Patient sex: M
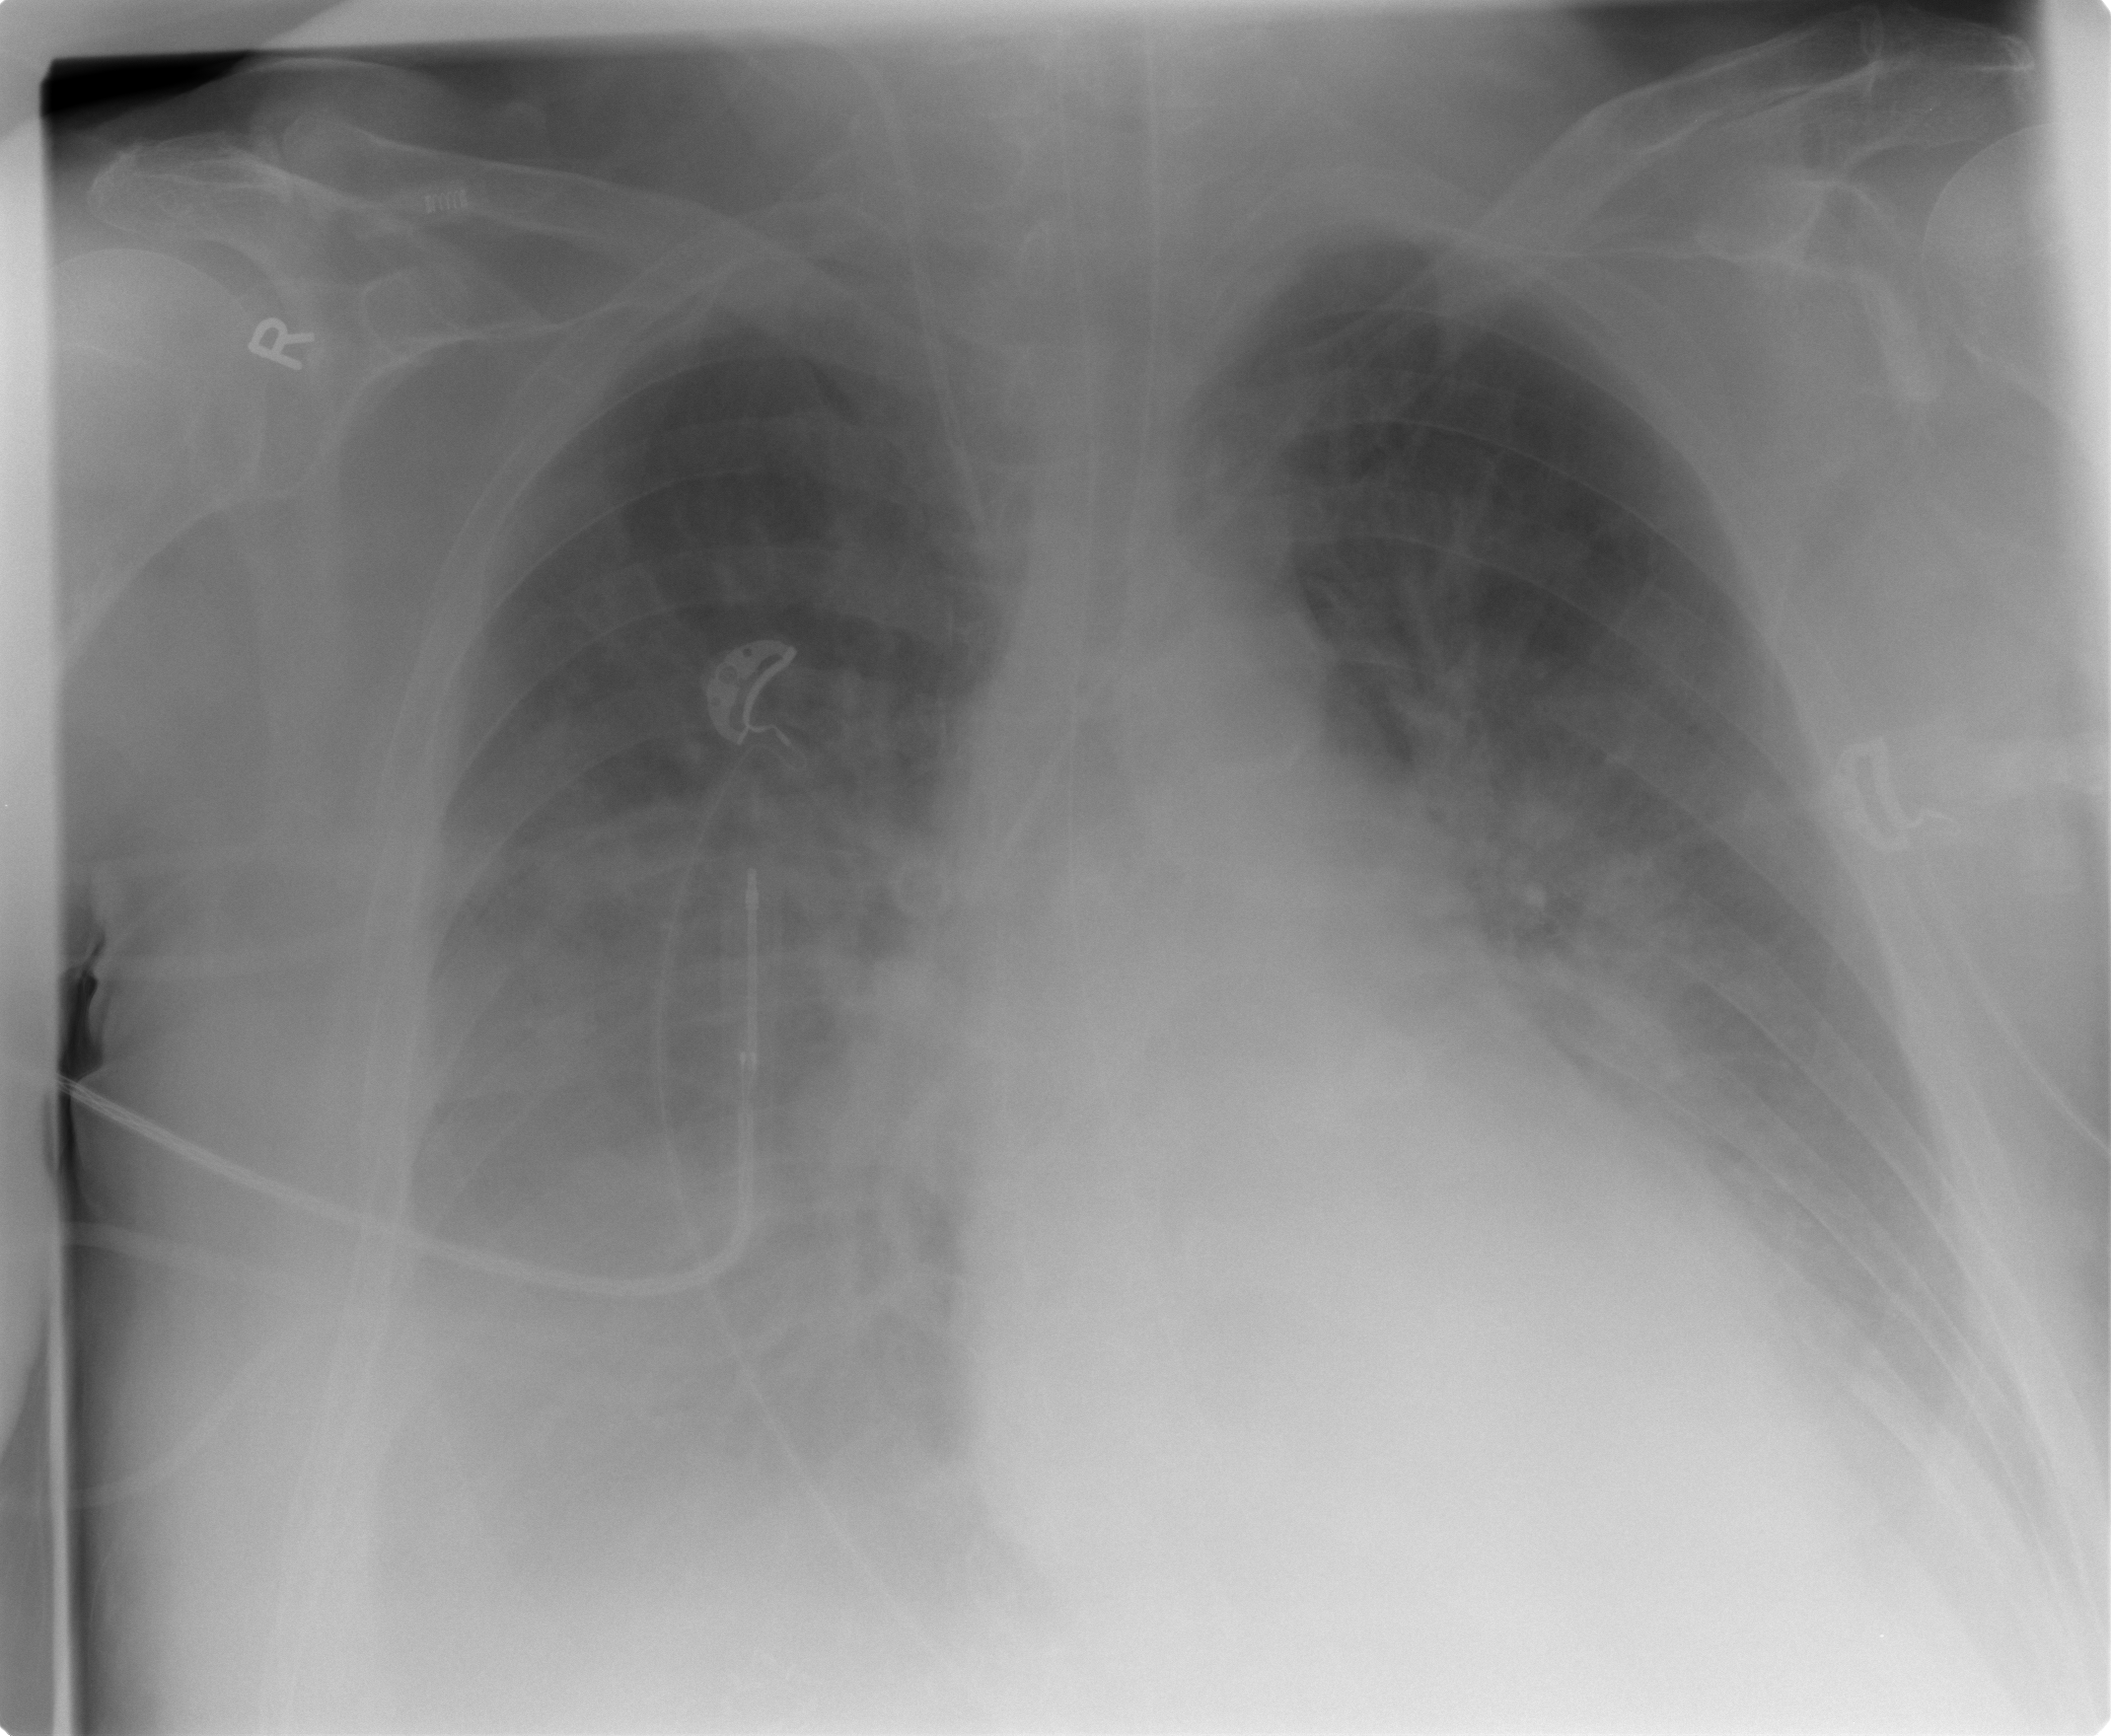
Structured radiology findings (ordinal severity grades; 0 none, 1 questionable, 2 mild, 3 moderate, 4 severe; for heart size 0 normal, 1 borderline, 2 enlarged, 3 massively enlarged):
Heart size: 0
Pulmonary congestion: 3
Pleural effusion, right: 3
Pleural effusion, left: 2
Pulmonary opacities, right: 3
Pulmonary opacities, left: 3
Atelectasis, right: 3
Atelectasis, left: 3